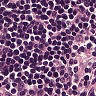
Metastatic tissue present: no